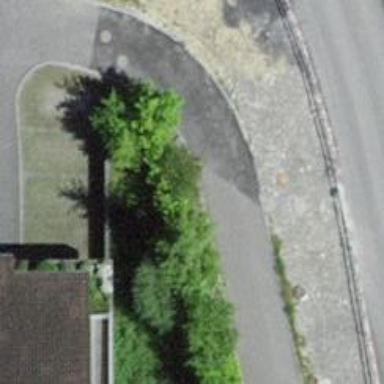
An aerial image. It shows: Paved service alley with embankment.